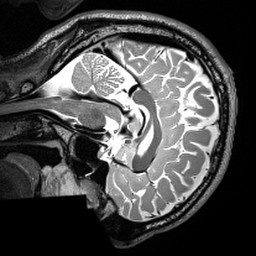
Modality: T2w
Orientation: sagittal
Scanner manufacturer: siemens
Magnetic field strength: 3 T
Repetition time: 3 s
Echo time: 0.418 s